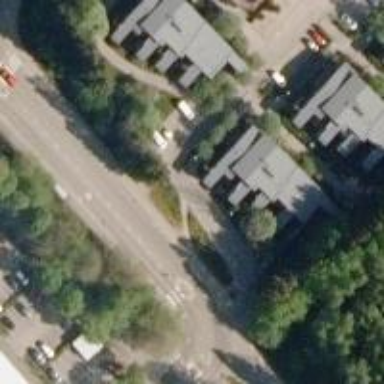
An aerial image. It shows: Asphalt road designated as living street.